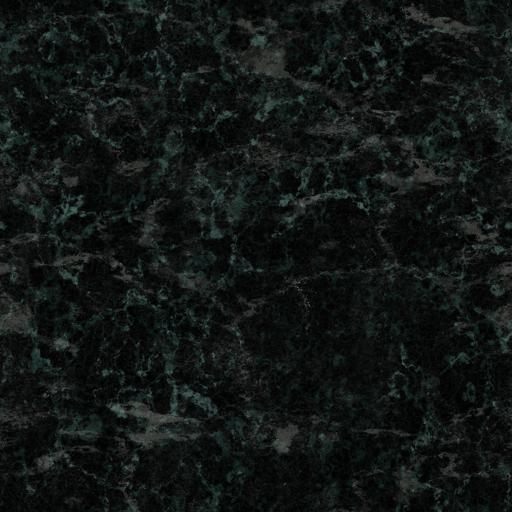
Tags: black dark green marble smooth stone